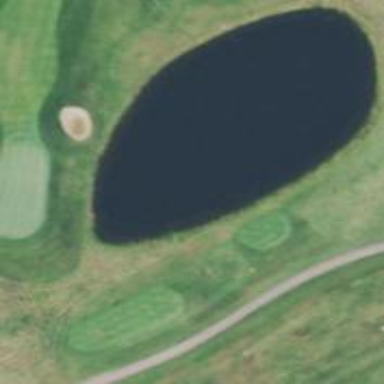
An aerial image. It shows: Water hazard on golf course. The hazard is natural water feature.